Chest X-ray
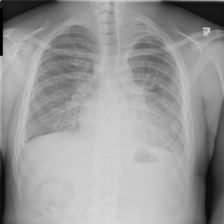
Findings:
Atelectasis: negative
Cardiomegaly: negative
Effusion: negative
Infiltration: positive
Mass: negative
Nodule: negative
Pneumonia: negative
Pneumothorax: negative
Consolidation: positive
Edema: negative
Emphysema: negative
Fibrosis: negative
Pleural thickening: positive
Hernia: negative